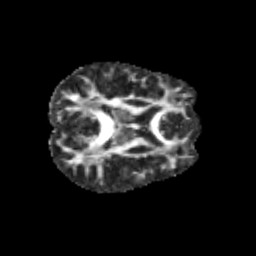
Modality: FA
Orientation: axial
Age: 10
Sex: female
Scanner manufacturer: siemens
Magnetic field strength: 3 T
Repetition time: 3.8 s
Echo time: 0.07 s